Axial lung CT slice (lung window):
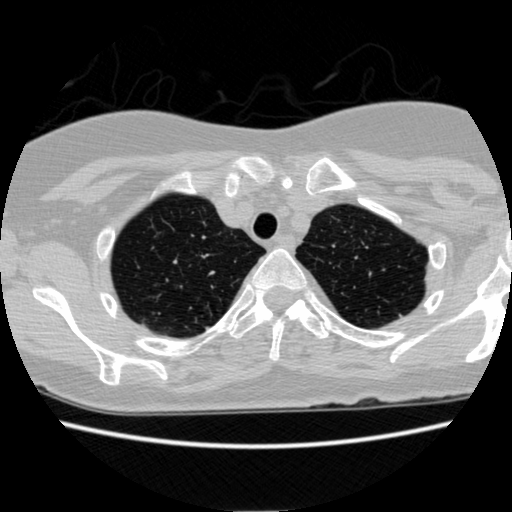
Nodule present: yes
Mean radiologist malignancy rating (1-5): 1